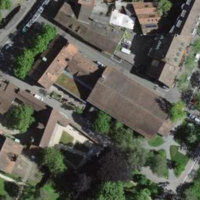
EUNIS habitat code: 55
Species observed at this site:
Geranium nodosum